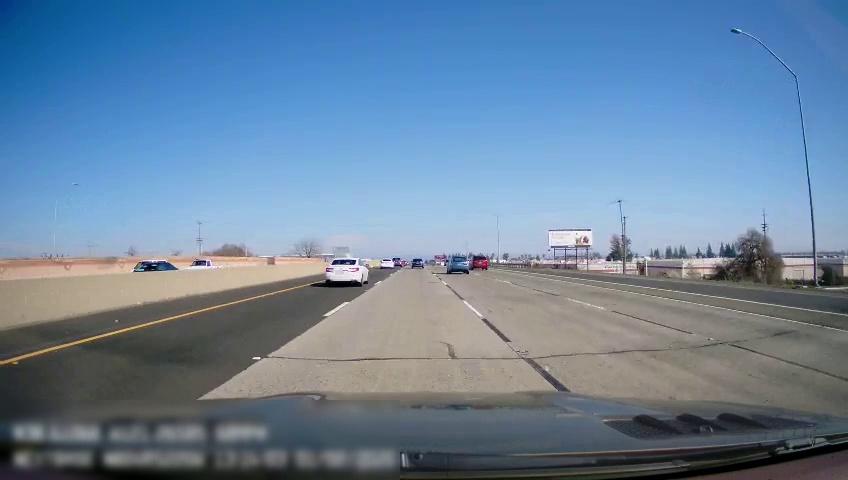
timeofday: Day
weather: Sunny
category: Vehicles | Truck
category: Vehicles | Car
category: Drivable Space
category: Vehicles | Van
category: Vehicles | SUV
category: Vehicles | SUV
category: Vehicles | Car
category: Vehicles | Car
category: Vehicles | Car
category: Lanes | Alternate Lane
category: Lanes | Alternate Lane
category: Lanes | Alternate Lane
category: Lanes | Current Lane
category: Lanes | Current Lane
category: Lanes | Alternate Lane